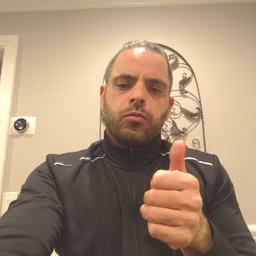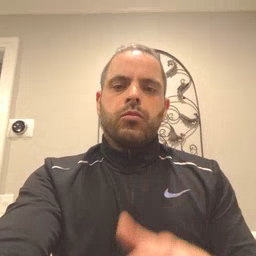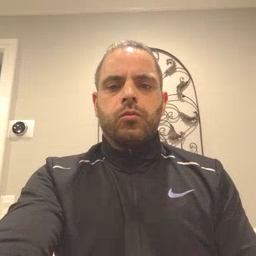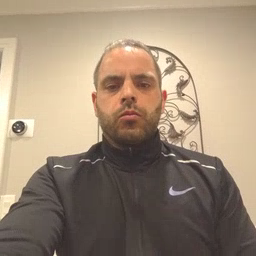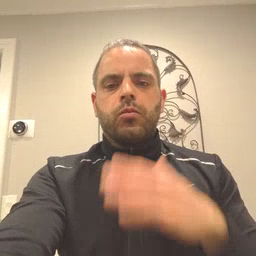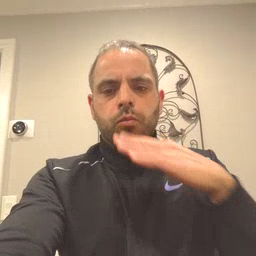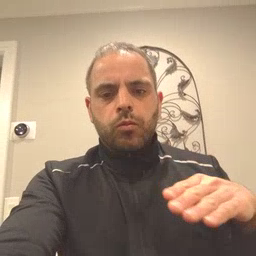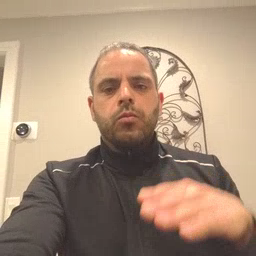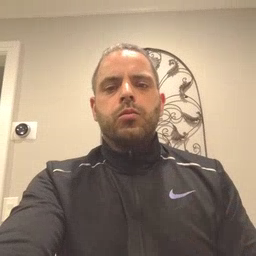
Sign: quiet